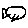
Label: fish